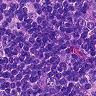
Metastatic tissue present: no